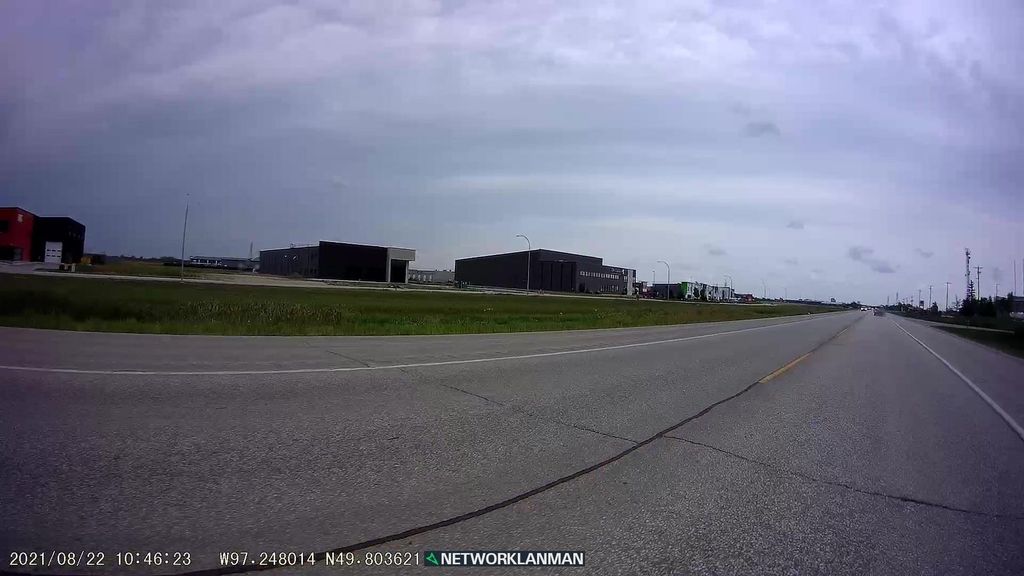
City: winnipeg